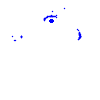
Particle: kaon